Aerial crown-view tile of a tropical tree (Barro Colorado Island, Panama), acquired 20240611:
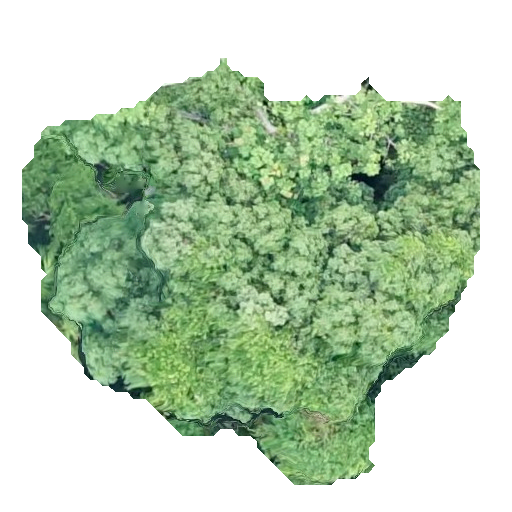
Species: Ocotea leptobotra
GBIF accepted scientific name: Ocotea leptobotra
Crown area: 210.097 m²